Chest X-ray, AP view. Patient: 66 years old, sex M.
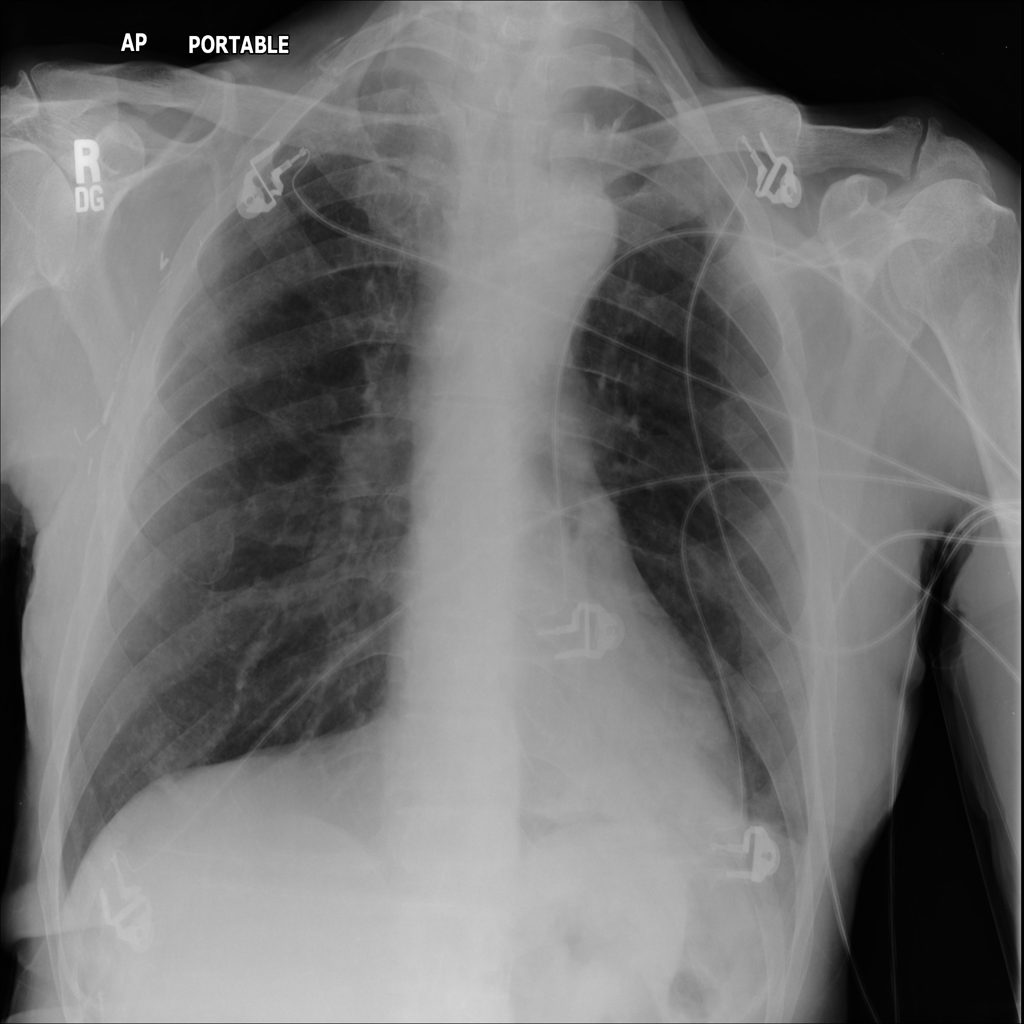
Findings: Consolidation